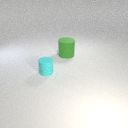
large green rubber cylinder behind small cyan rubber cylinder